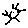
Label: sun